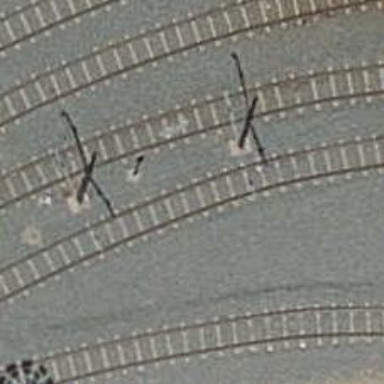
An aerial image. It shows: Yard with electrified contact line.